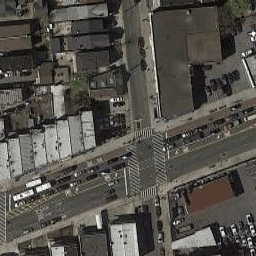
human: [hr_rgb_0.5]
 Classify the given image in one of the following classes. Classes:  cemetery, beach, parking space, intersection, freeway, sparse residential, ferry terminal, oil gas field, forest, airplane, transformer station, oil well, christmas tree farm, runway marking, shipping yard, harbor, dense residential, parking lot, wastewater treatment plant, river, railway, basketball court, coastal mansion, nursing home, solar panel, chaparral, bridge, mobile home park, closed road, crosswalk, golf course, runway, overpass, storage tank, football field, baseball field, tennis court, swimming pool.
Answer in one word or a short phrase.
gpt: intersection